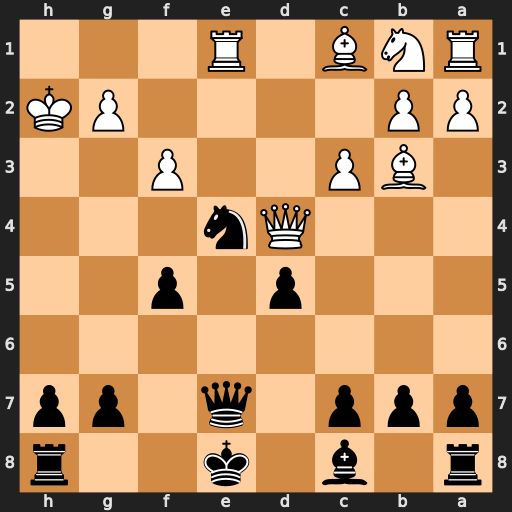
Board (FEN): r1b1k2r/ppp1q1pp/8/3p1p2/3Qn3/1BP2P2/PP4PK/RNB1R3
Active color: b
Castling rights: kq
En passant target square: -
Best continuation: Qh4+ Kg1 Qxe1+